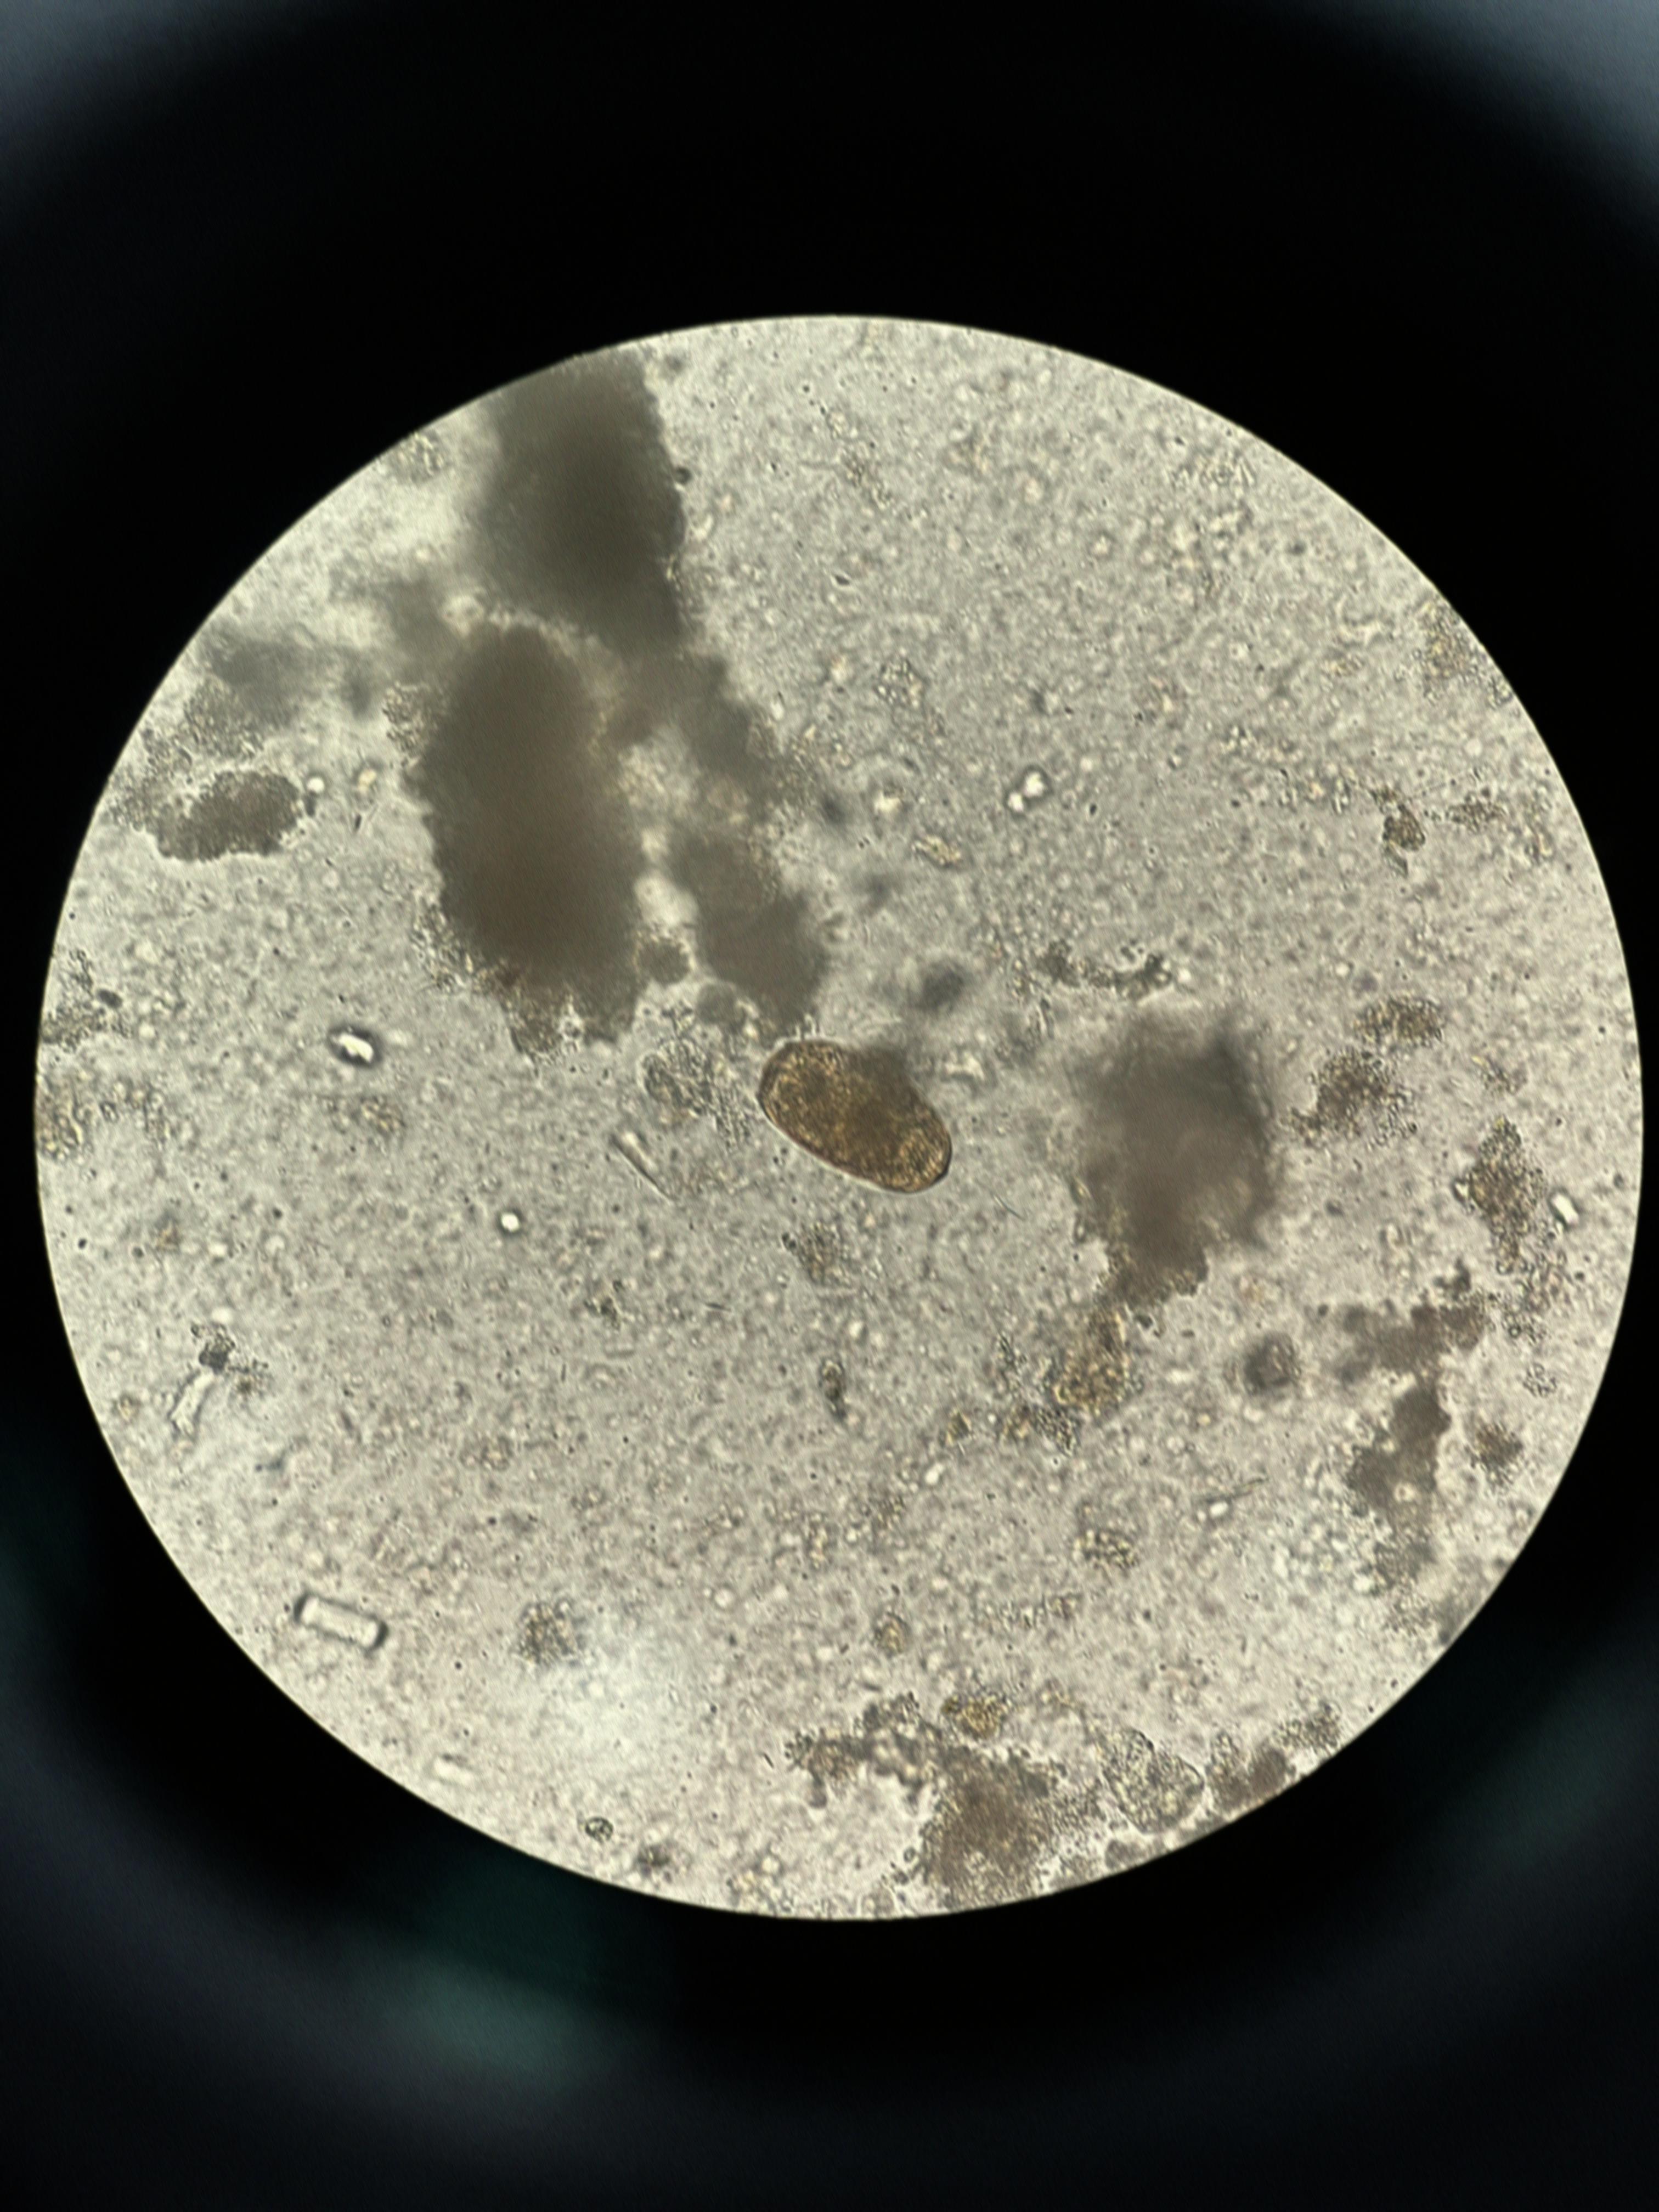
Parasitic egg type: Paragonimus spp